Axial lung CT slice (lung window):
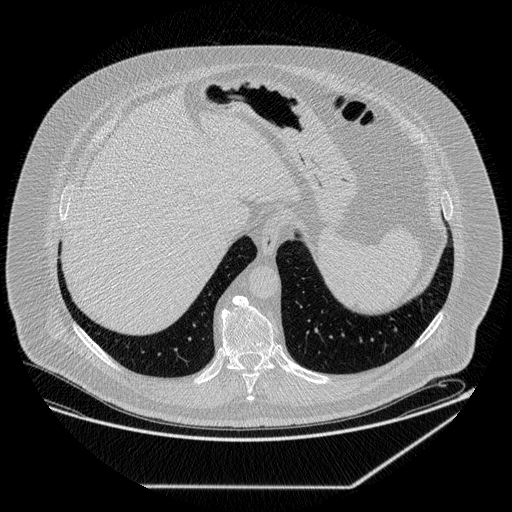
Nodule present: no